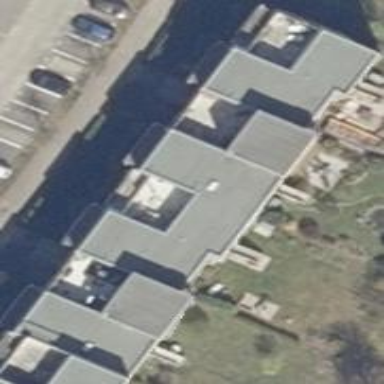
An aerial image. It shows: Building with apartments and flat roof.